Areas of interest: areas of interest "Kärcher Building"
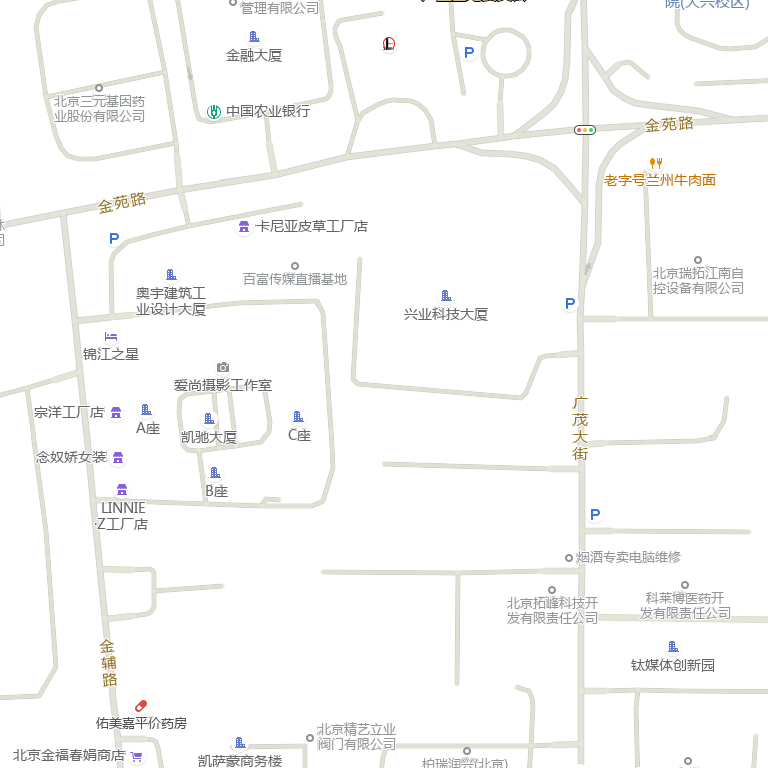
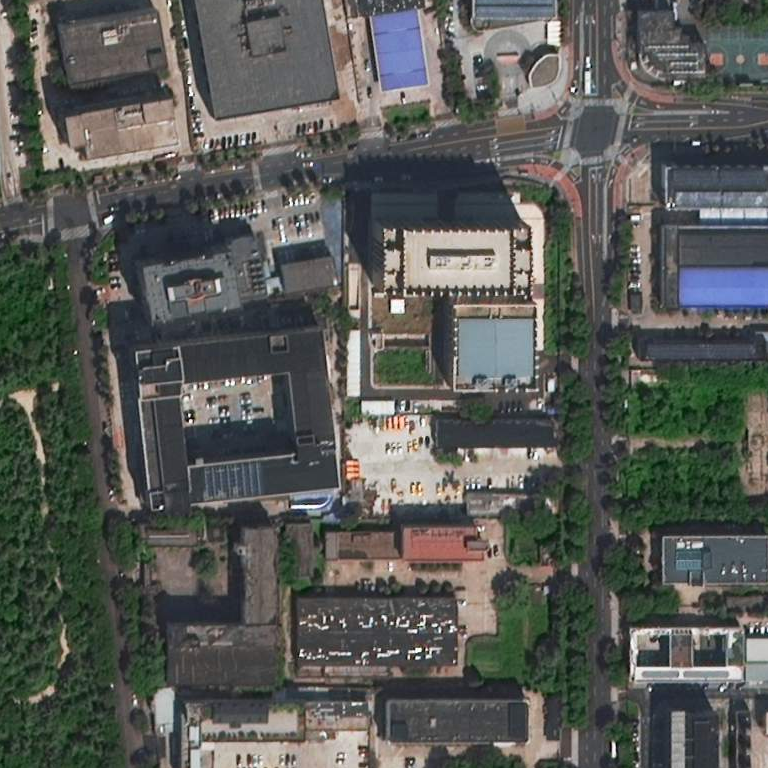